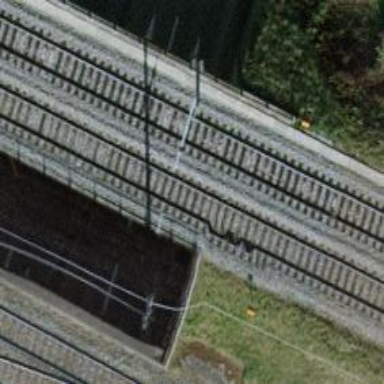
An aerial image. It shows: Bridge over electrified railway with contact line.